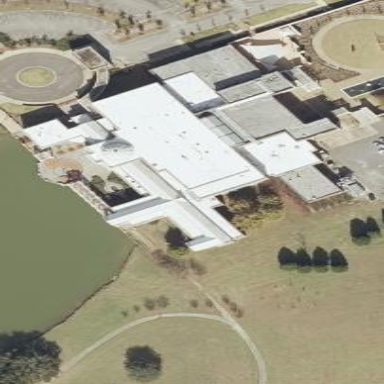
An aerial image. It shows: Museum housed in building.